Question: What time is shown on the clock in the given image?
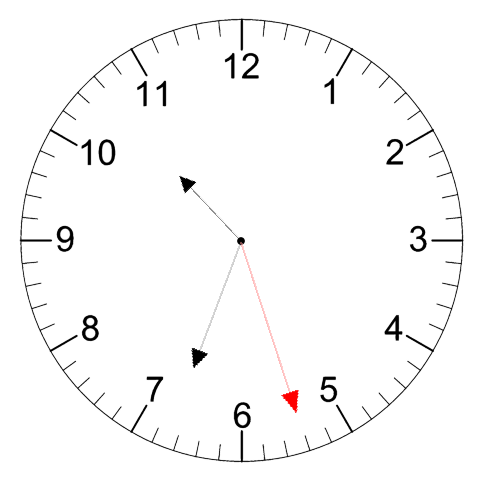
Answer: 10:33:27